Question: I'm new in world of dart and I have problem with this:
'''
import 'dart:io';
void main() {
print('Please your name:');
String name = stdin.readLineSync();
print('$name');
}
'''
'''
I/flutter ( 7962): Please your name:
I/flutter ( 7962): null
'''
Every time the value is null.

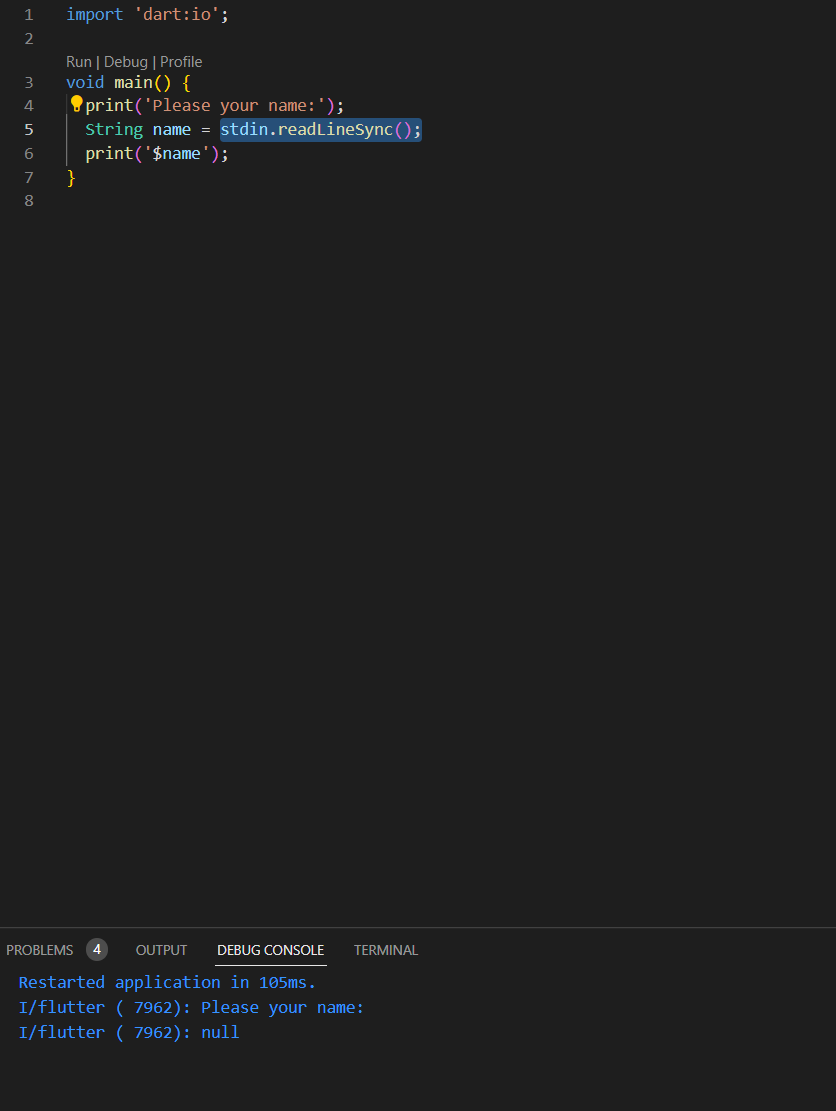
Answer: '''
import 'dart:io';
void main() {
print('Please your name:');
String? name = stdin.readLineSync();
print('$name');
}
'''